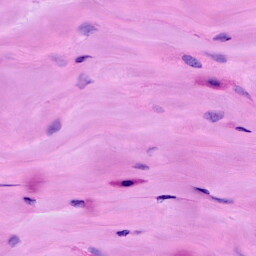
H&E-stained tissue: Breast